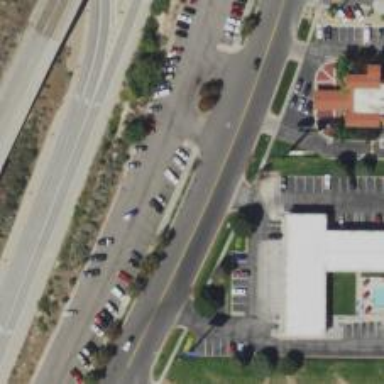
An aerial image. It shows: Parking area with surface parking. It includes park and ride facilities.